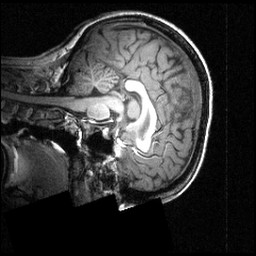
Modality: T1w
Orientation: sagittal
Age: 23
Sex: female
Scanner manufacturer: siemens
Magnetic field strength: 3.951 T
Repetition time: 1.5 s
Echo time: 0.00335 s